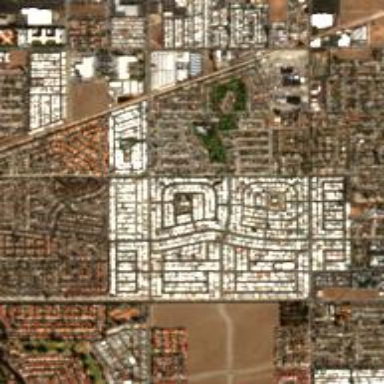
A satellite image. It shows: Residential area known as trailer park.